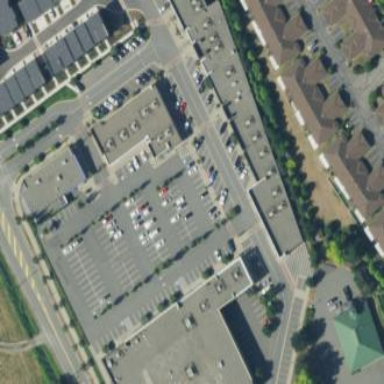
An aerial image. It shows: Retail area consisting of mall.